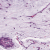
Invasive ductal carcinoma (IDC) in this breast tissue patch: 1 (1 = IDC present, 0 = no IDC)